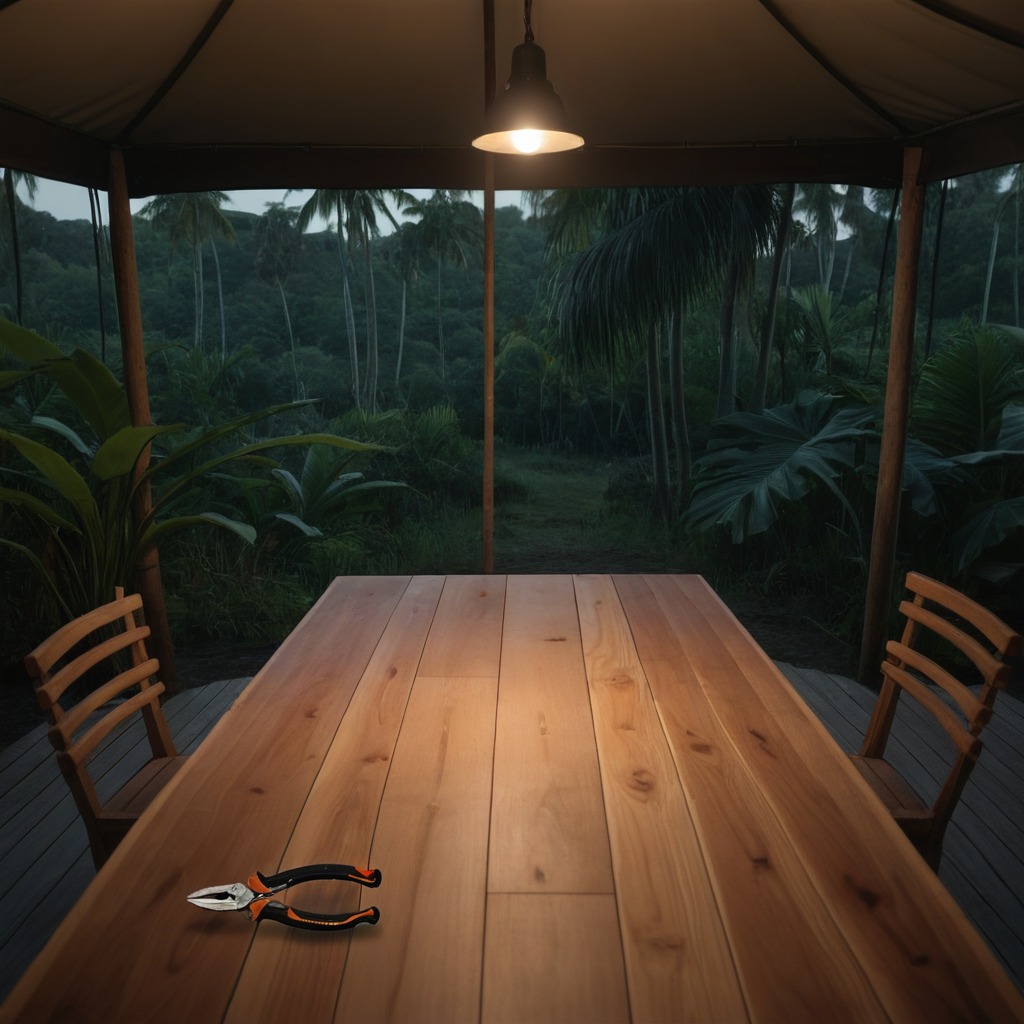
A plier is lying on a wooden table inside a jungle field workshop tent at night dim ambient light soft shadows worn but